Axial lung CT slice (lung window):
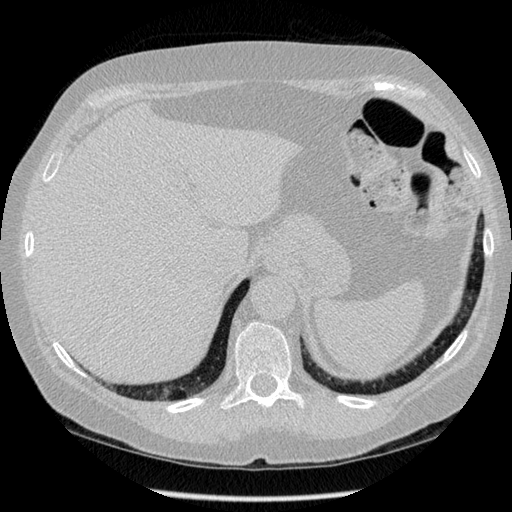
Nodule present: no